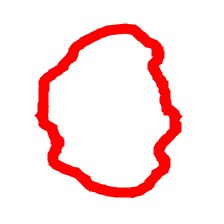
Shape: circle